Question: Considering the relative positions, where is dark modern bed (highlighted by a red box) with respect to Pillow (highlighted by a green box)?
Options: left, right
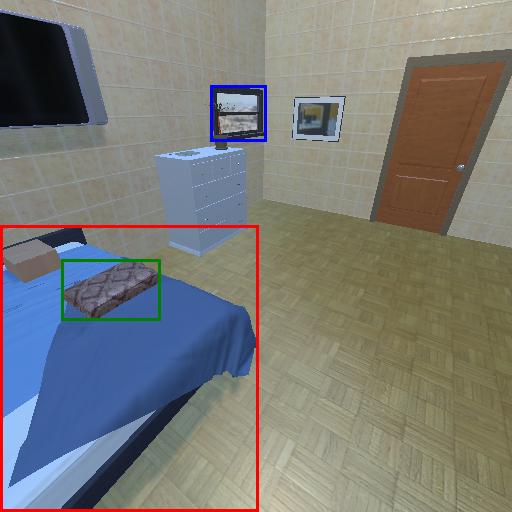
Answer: left